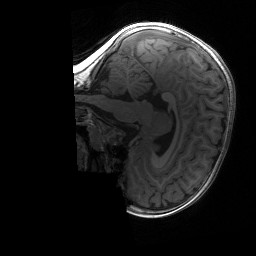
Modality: T1w
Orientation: sagittal
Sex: female
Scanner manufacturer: siemens
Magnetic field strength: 3 T
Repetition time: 1.9 s
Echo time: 0.00243 s